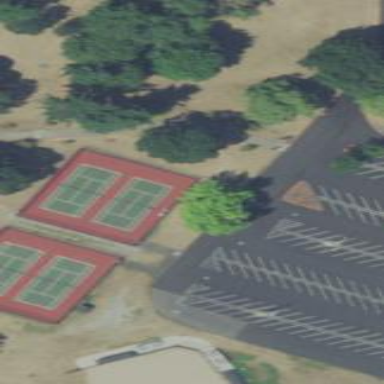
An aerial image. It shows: Tennis court on pitch.